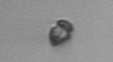
Label: Heterocapsa_rotundata